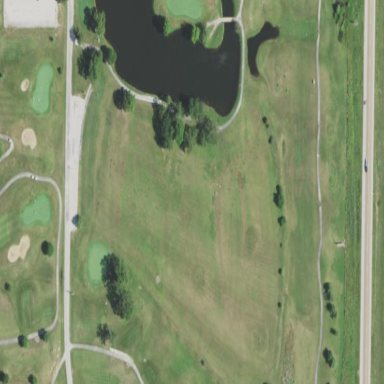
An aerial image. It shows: Grassy area used as driving range for golf.